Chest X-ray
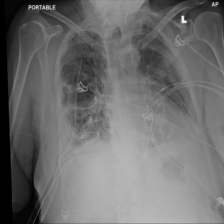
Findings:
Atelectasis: negative
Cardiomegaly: negative
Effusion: negative
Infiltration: negative
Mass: negative
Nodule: positive
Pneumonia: negative
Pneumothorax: negative
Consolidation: negative
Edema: negative
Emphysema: negative
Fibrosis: negative
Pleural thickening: negative
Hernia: negative